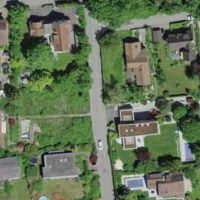
EUNIS habitat code: 54
Species observed at this site:
Geranium sanguineum